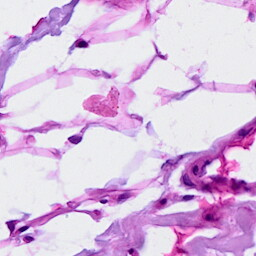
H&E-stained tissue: Breast